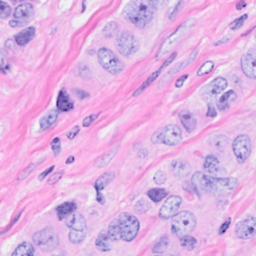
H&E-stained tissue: Breast